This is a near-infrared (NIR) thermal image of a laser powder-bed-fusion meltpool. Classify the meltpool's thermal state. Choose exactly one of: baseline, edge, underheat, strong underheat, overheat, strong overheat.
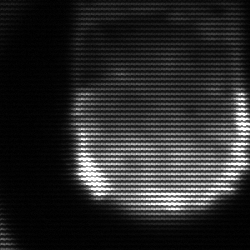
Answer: edge